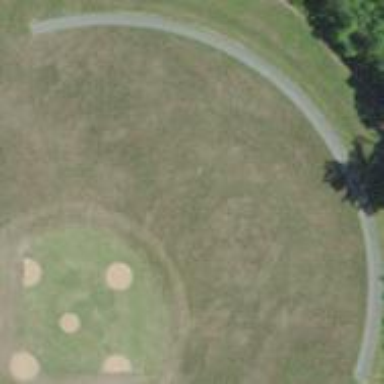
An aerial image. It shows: Grass baseball pitch for leisure and sport.